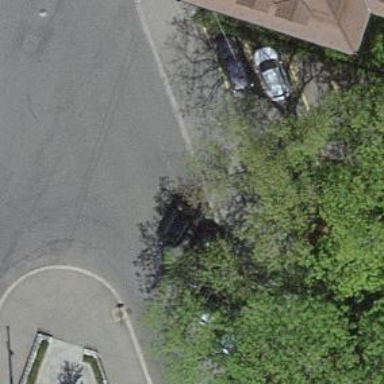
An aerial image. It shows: Bollard barrier.